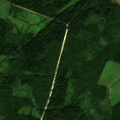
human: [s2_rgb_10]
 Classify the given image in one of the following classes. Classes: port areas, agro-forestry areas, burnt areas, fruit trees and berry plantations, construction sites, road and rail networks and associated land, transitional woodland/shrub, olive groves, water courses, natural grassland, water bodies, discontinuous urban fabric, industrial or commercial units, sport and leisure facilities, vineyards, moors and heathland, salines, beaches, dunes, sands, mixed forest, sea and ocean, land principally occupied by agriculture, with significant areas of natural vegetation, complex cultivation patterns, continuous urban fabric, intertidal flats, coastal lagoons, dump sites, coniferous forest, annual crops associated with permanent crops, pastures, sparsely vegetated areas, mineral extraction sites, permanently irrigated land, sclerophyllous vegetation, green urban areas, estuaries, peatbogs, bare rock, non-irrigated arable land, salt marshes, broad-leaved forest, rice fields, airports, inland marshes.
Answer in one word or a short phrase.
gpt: non-irrigated arable land, pastures, broad-leaved forest, coniferous forest, mixed forest, transitional woodland/shrub